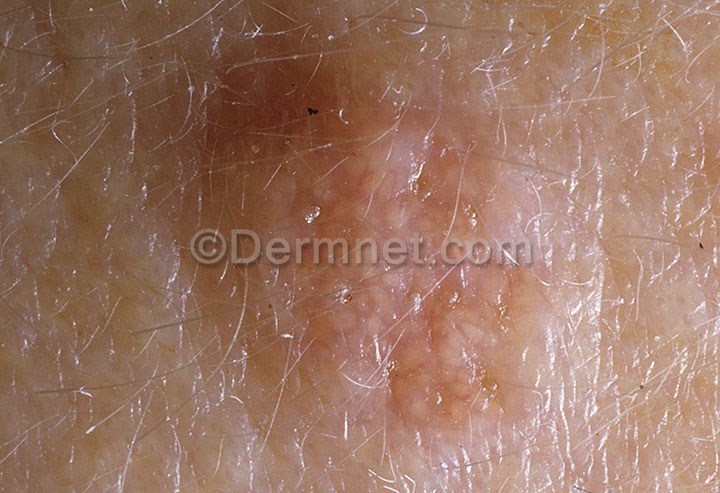
Disease: Seborrheic Keratoses and other Benign Tumors